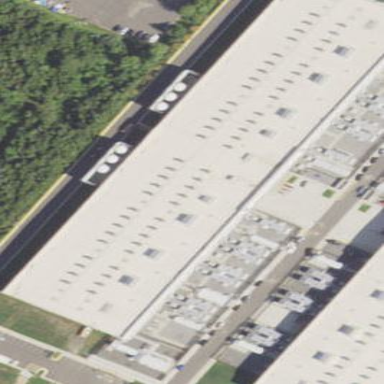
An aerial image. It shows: Data center building.